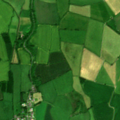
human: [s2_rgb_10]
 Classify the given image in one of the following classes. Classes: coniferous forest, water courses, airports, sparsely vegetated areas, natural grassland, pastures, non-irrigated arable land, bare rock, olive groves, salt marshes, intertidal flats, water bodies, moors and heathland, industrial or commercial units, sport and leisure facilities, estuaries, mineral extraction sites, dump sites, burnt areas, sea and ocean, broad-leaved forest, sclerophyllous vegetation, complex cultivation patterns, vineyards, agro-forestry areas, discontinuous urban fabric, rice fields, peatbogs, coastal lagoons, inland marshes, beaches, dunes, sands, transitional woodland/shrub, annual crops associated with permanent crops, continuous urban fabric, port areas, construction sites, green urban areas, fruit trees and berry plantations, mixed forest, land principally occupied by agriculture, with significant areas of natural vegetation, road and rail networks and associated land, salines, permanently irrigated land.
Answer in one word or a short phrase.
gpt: non-irrigated arable land, pastures